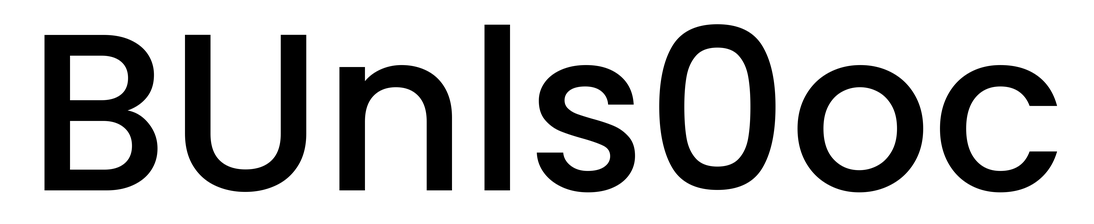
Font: Poppins-Medium